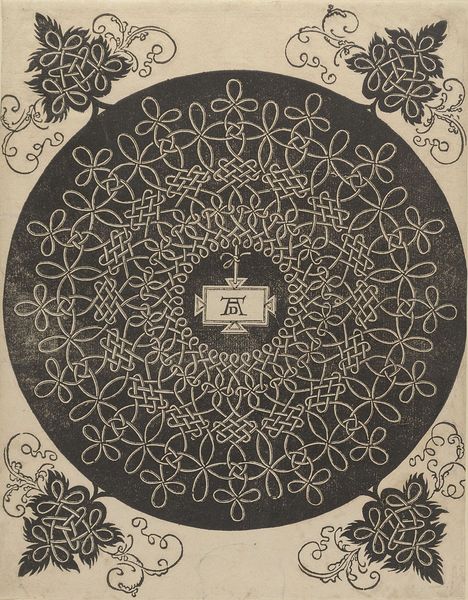
Titel: Runde mit Flechtwerk und Knoten
Künstler: Albrecht Dürer
Standort: Hamburg
Institution: Museum für Kunst und Gewerbe Hamburg
Schlagwörter: weiß, blume, schwarz, ornament, knoten, pflanze, pflanzen, renaissance, kreis, rund, holzschnitt, papier, grafik, graphik, symmetrie, ad, fotografie, photographie, druckgraphik, druckgrafik, dürer, mandala, flechtwerk, flechtband, gerippt, reproduktionen, maureske, druckerzeugnisse, pflanzenornamente, ornamentstich, vorlageblätter, rakeln